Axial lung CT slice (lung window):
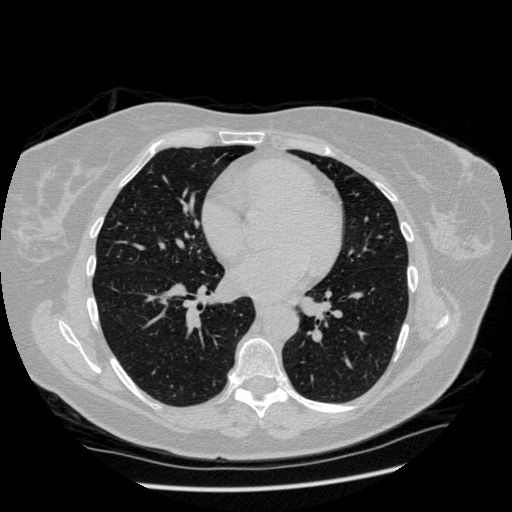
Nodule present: no